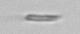
Label: fiber